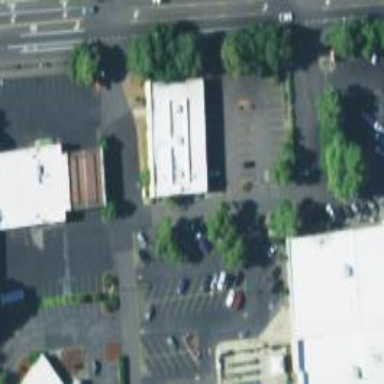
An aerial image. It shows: Parking space.